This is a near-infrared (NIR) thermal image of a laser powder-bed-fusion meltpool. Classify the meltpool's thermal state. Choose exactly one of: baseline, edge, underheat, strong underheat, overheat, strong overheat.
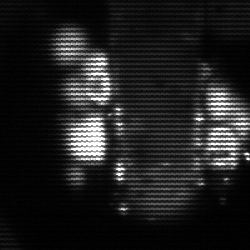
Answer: strong underheat